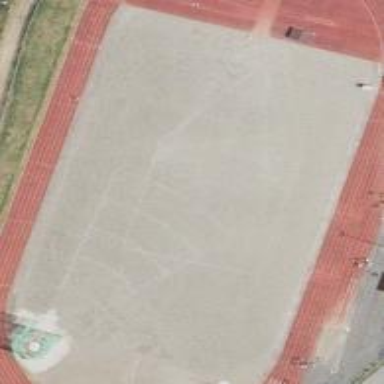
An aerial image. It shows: Sandy athletics pitch designated for leisure land activities.